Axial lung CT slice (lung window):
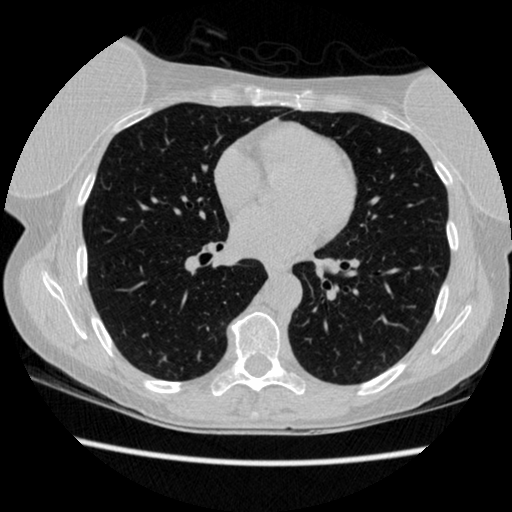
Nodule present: no